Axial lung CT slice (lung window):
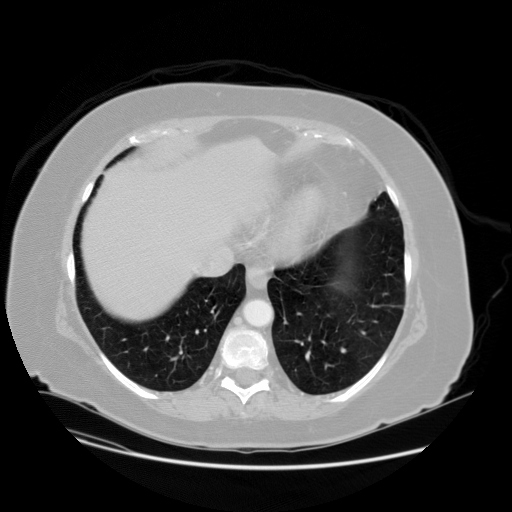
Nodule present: no